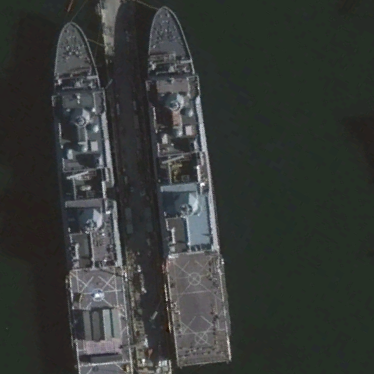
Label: combat